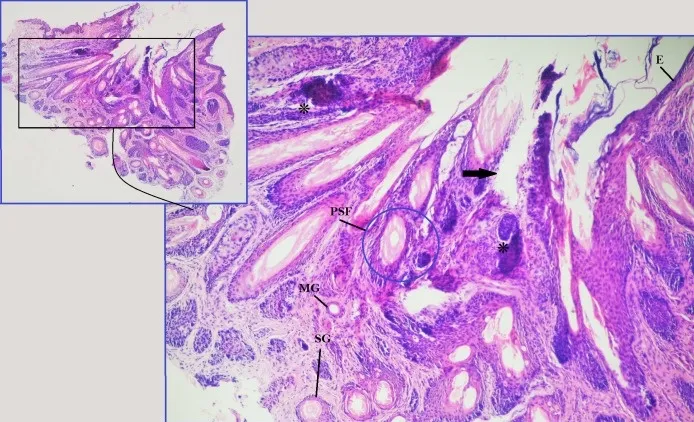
Photomicrograph shows lash follicle (*), its fibrous tract (arrow), epidermis (E), Molls gland (MG), sebaceous gland (SG) and pilosebaceous follicle (PSF).
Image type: pathology (h&e)